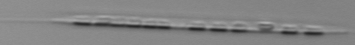
Label: Rhizosolenia